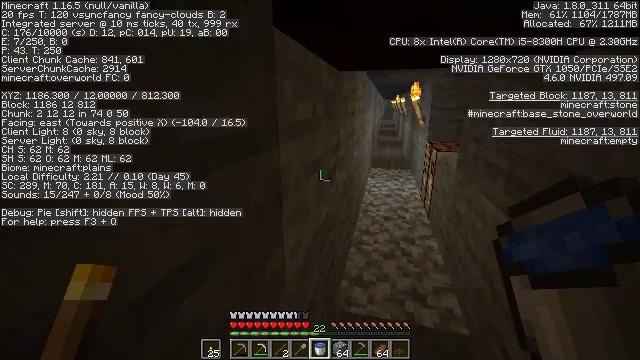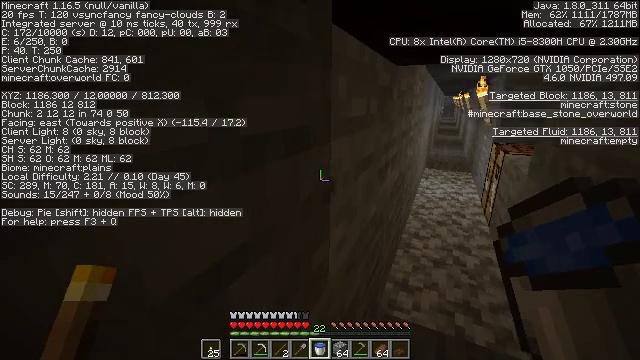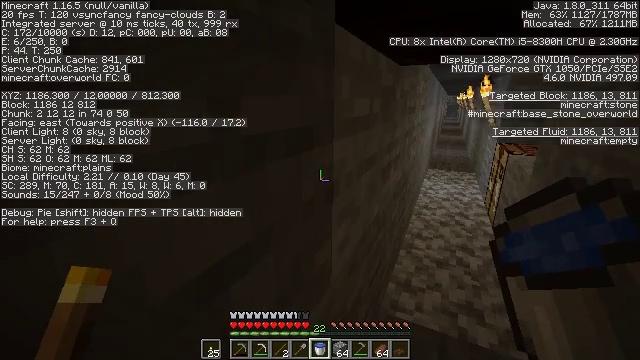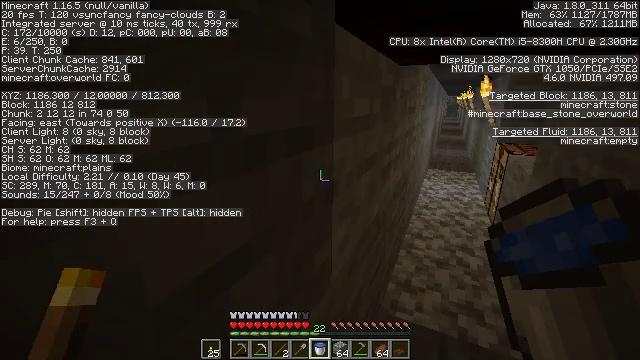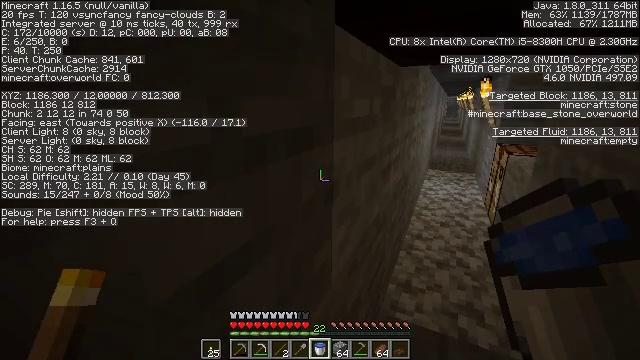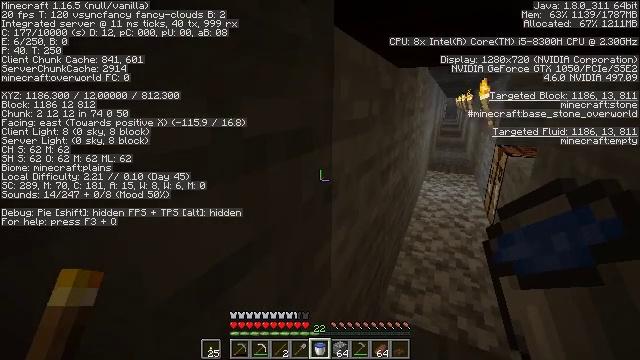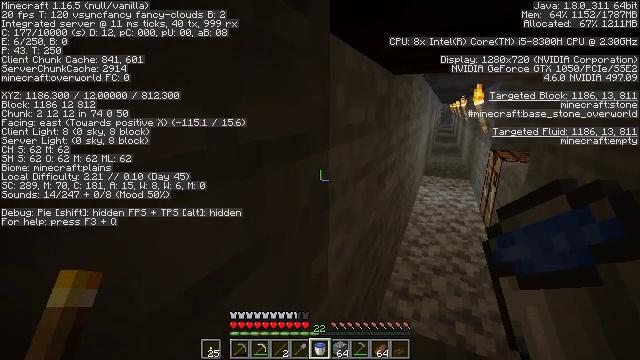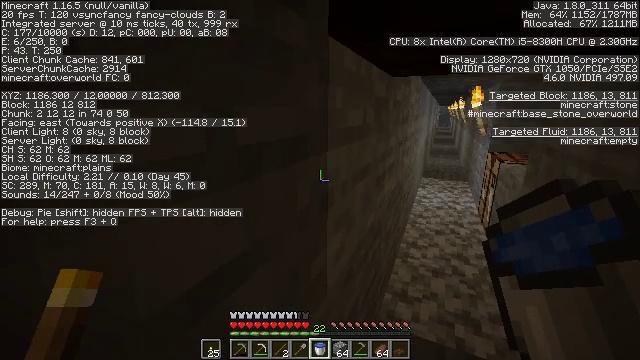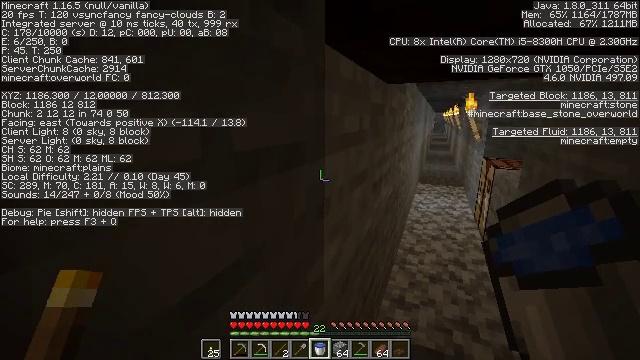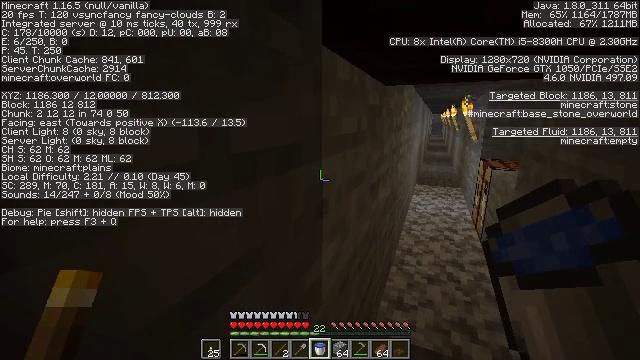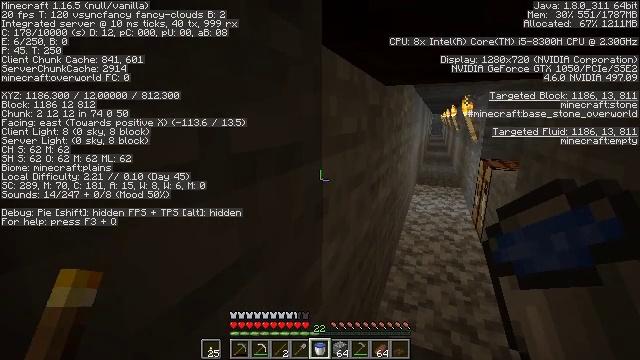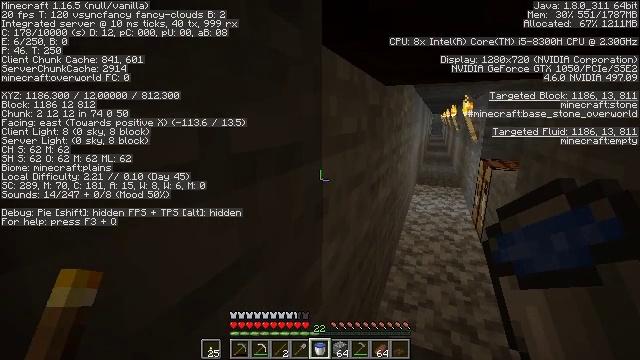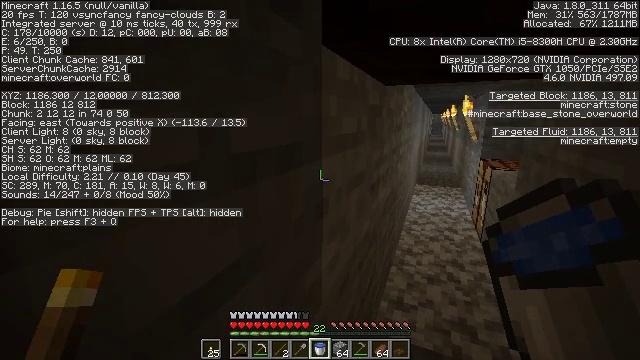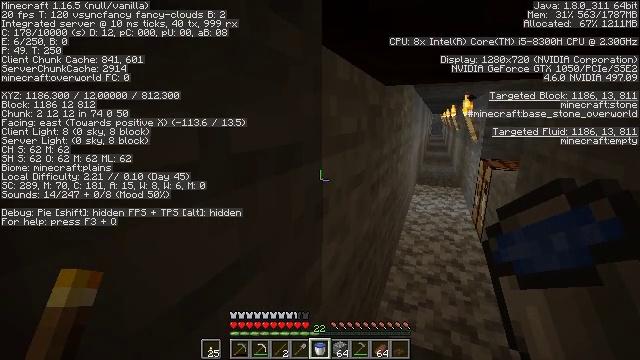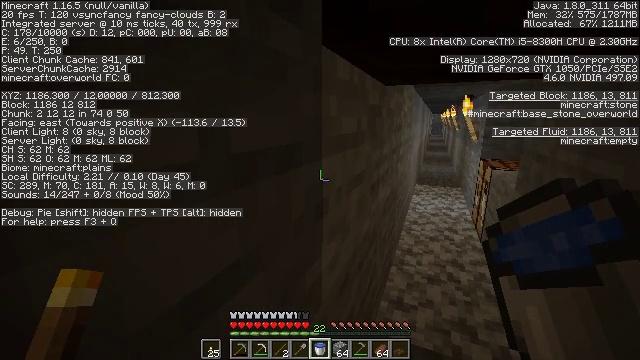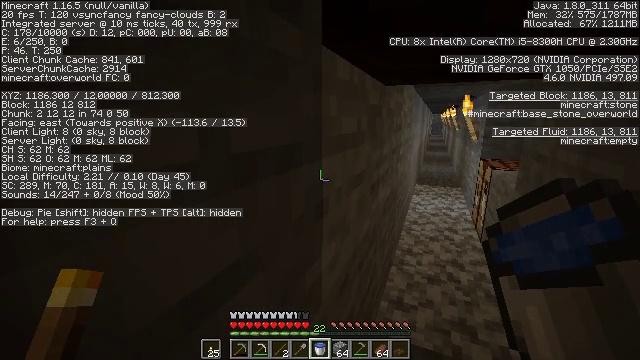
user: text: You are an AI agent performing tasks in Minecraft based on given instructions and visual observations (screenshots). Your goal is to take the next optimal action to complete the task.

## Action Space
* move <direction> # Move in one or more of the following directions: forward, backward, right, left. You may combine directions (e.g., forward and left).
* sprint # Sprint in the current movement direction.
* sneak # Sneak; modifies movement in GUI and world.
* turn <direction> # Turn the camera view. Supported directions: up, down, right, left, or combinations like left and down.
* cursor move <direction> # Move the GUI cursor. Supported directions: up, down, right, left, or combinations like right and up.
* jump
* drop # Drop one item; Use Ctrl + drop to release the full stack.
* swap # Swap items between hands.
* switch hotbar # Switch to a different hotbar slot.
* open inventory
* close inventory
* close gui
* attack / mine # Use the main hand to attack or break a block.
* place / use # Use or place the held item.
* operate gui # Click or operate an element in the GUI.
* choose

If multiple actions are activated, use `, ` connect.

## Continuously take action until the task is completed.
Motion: motion action
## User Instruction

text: Mine the dark oak trapdoor.
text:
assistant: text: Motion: turn left
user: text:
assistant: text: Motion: no_op
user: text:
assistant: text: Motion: no_op
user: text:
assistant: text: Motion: no_op
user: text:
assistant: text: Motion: no_op
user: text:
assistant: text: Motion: turn up
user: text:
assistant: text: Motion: no_op
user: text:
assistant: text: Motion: turn up
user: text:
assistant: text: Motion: no_op
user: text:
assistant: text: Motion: no_op
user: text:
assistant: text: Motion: no_op
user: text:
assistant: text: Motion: no_op
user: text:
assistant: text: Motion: no_op
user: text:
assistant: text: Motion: no_op
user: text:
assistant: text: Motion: no_op
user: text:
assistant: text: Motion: no_op
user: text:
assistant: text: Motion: no_op
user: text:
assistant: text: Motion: no_op
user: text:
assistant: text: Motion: no_op
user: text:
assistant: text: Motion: no_op
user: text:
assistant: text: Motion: no_op
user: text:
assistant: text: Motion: no_op
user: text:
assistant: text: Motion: no_op
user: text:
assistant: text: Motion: no_op
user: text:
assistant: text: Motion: no_op
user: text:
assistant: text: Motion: no_op
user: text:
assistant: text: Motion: no_op
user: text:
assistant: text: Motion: no_op
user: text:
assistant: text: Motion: no_op
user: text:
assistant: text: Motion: no_op